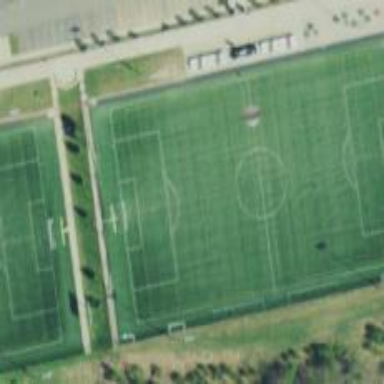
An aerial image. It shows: Soccer pitch for leisureland activities.